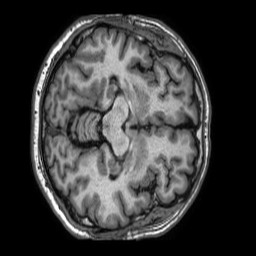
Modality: T1w
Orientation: axial
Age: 61
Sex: male
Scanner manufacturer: philips
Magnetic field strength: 1.5 T
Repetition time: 0.007018 s
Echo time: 0.003179 s